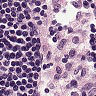
Metastatic tissue present: no